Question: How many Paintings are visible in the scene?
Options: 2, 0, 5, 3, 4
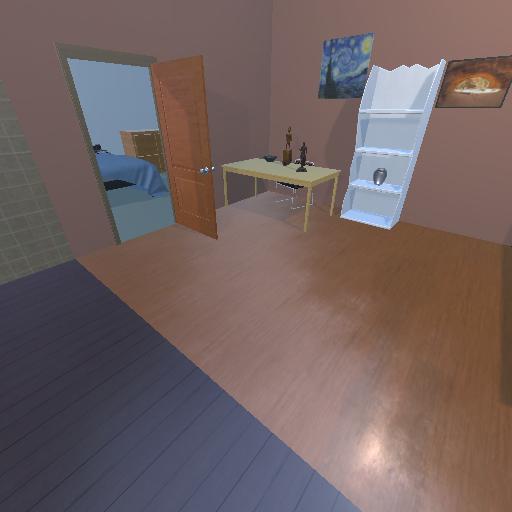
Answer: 2